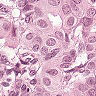
Metastatic tissue present: yes